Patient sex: M
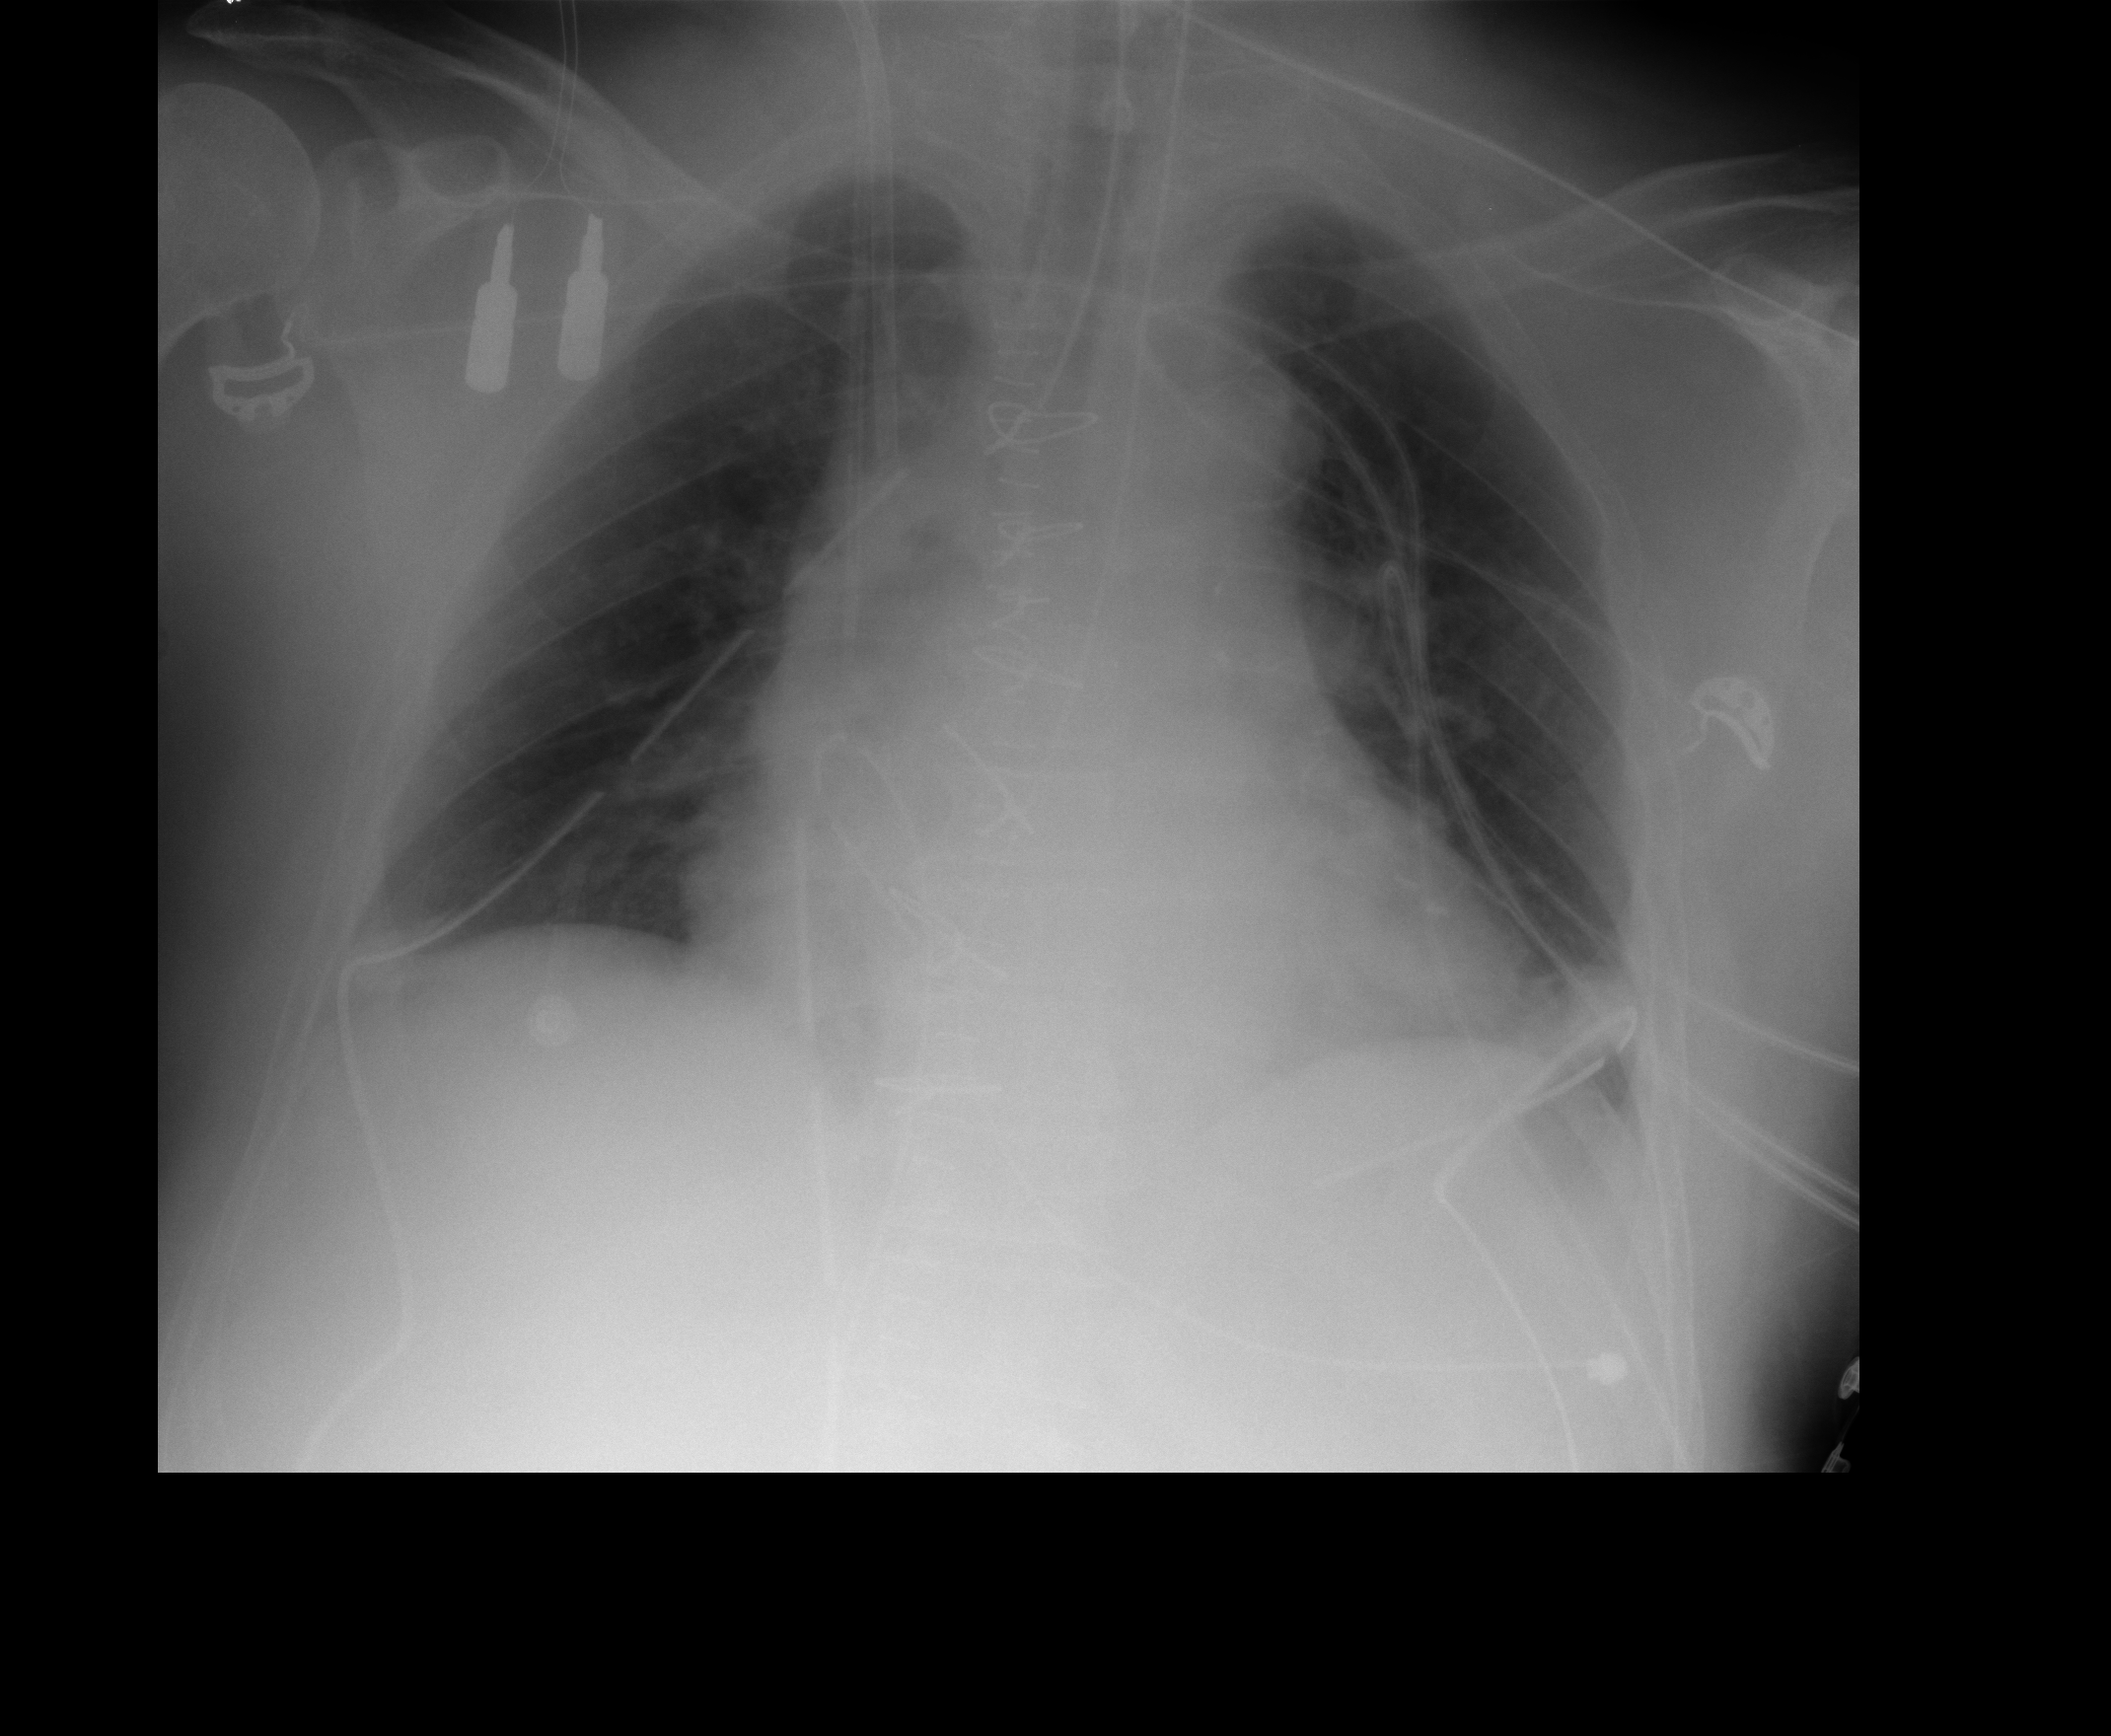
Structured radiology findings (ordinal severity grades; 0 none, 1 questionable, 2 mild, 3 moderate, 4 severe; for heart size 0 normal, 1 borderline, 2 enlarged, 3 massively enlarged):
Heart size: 2
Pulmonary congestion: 0
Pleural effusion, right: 0
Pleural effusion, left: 0
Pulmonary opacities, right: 0
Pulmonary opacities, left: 0
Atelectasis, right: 1
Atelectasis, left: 2